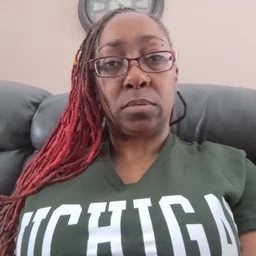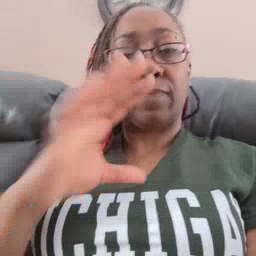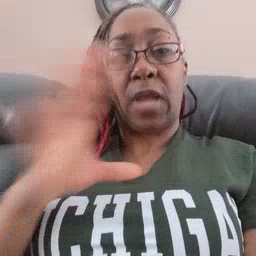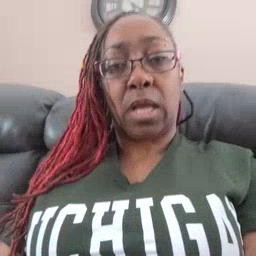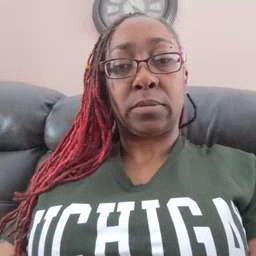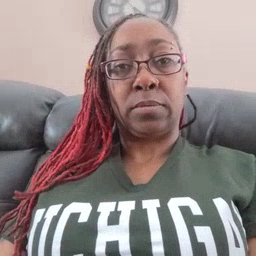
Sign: fine